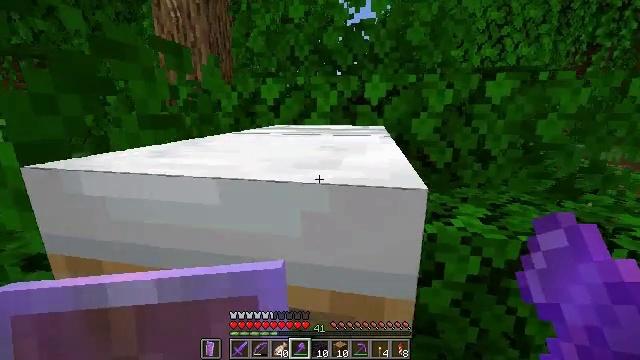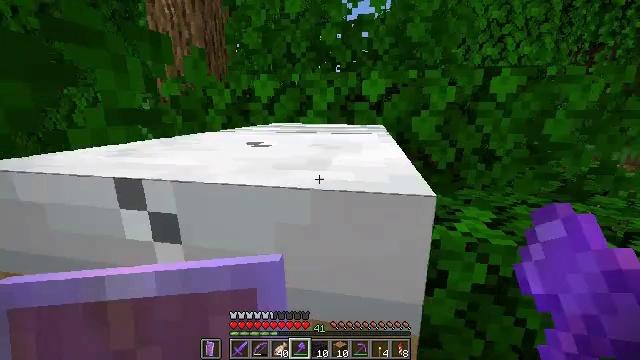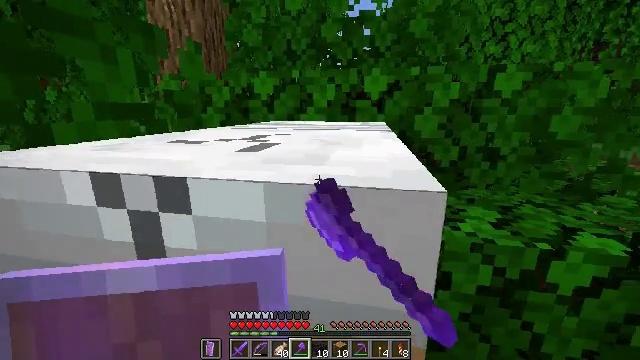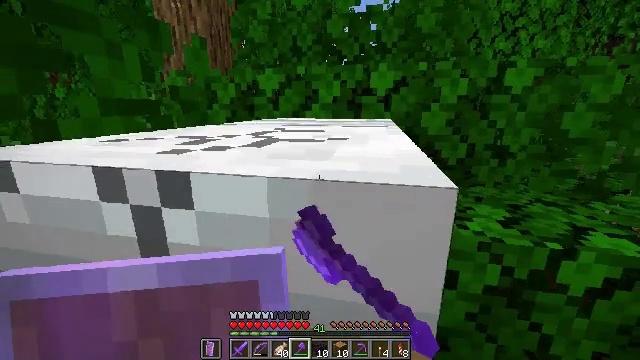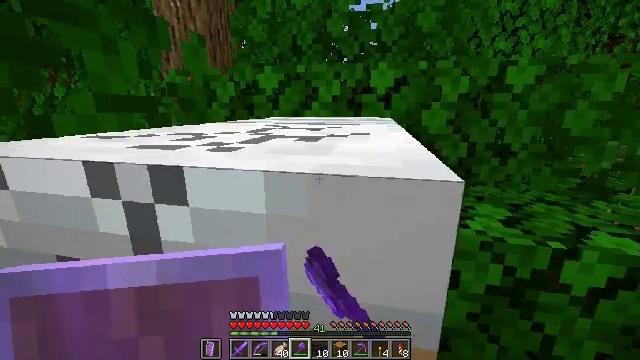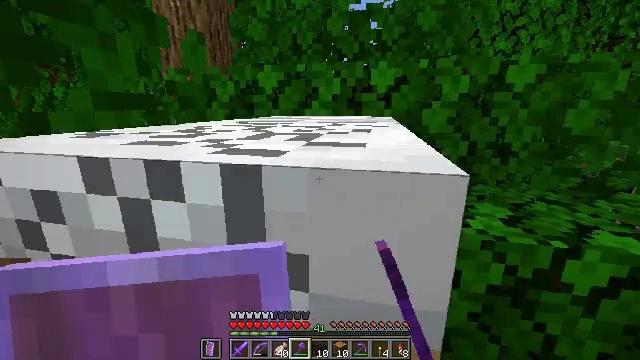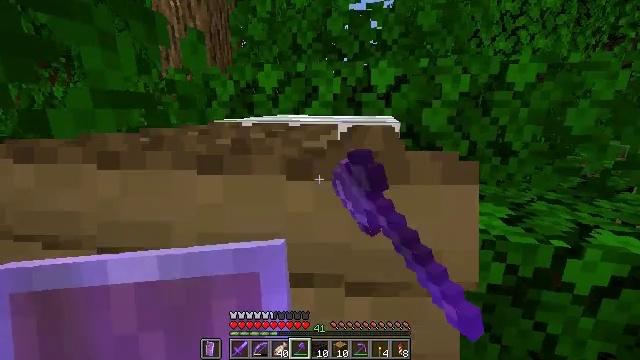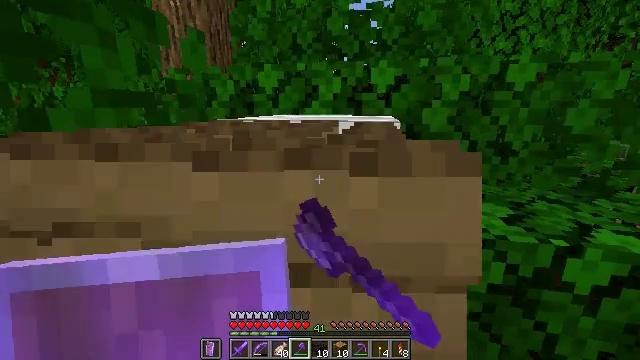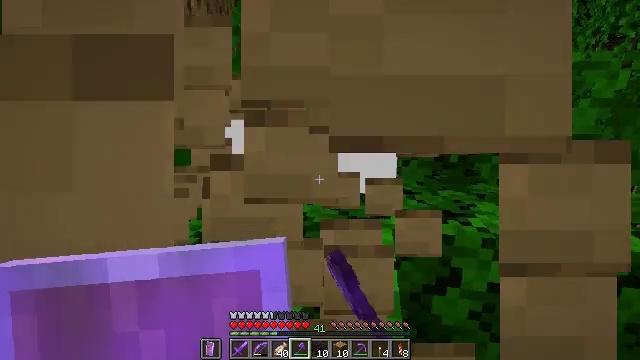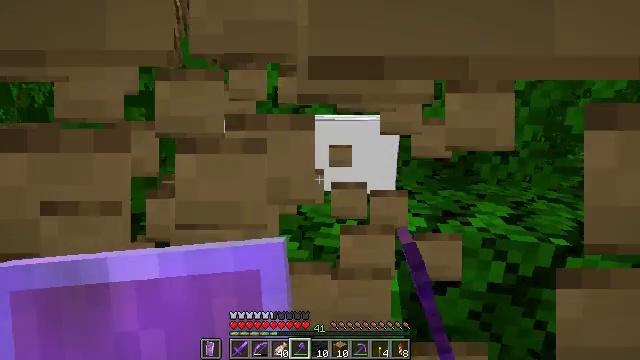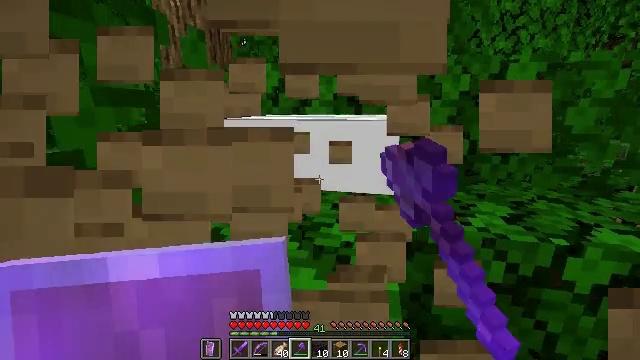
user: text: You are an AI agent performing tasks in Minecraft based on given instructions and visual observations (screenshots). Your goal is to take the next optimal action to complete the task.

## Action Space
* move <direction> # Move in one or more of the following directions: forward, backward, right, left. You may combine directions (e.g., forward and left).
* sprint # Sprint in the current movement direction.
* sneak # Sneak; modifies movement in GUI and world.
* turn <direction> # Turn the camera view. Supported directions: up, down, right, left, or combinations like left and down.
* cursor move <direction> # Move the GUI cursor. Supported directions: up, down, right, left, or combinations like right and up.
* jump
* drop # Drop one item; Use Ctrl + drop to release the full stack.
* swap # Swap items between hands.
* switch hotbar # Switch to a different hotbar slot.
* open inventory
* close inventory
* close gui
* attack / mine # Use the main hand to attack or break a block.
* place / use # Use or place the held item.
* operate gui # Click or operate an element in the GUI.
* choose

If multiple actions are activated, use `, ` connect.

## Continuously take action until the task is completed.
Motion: motion action
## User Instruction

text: Pick up the white bed by breaking it.
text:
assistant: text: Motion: attack / mine
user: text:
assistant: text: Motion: attack / mine
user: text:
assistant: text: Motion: turn left, attack / mine
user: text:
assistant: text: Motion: attack / mine
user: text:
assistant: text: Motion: attack / mine
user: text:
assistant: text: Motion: attack / mine
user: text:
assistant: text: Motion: attack / mine
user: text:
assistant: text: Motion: attack / mine
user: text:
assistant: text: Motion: attack / mine
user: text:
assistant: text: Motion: attack / mine
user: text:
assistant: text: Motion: attack / mine